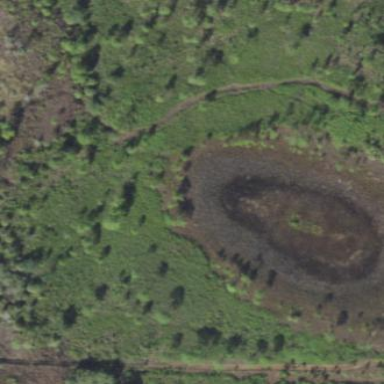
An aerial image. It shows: Marshy wetland area.